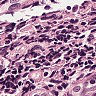
Metastatic tissue present: no